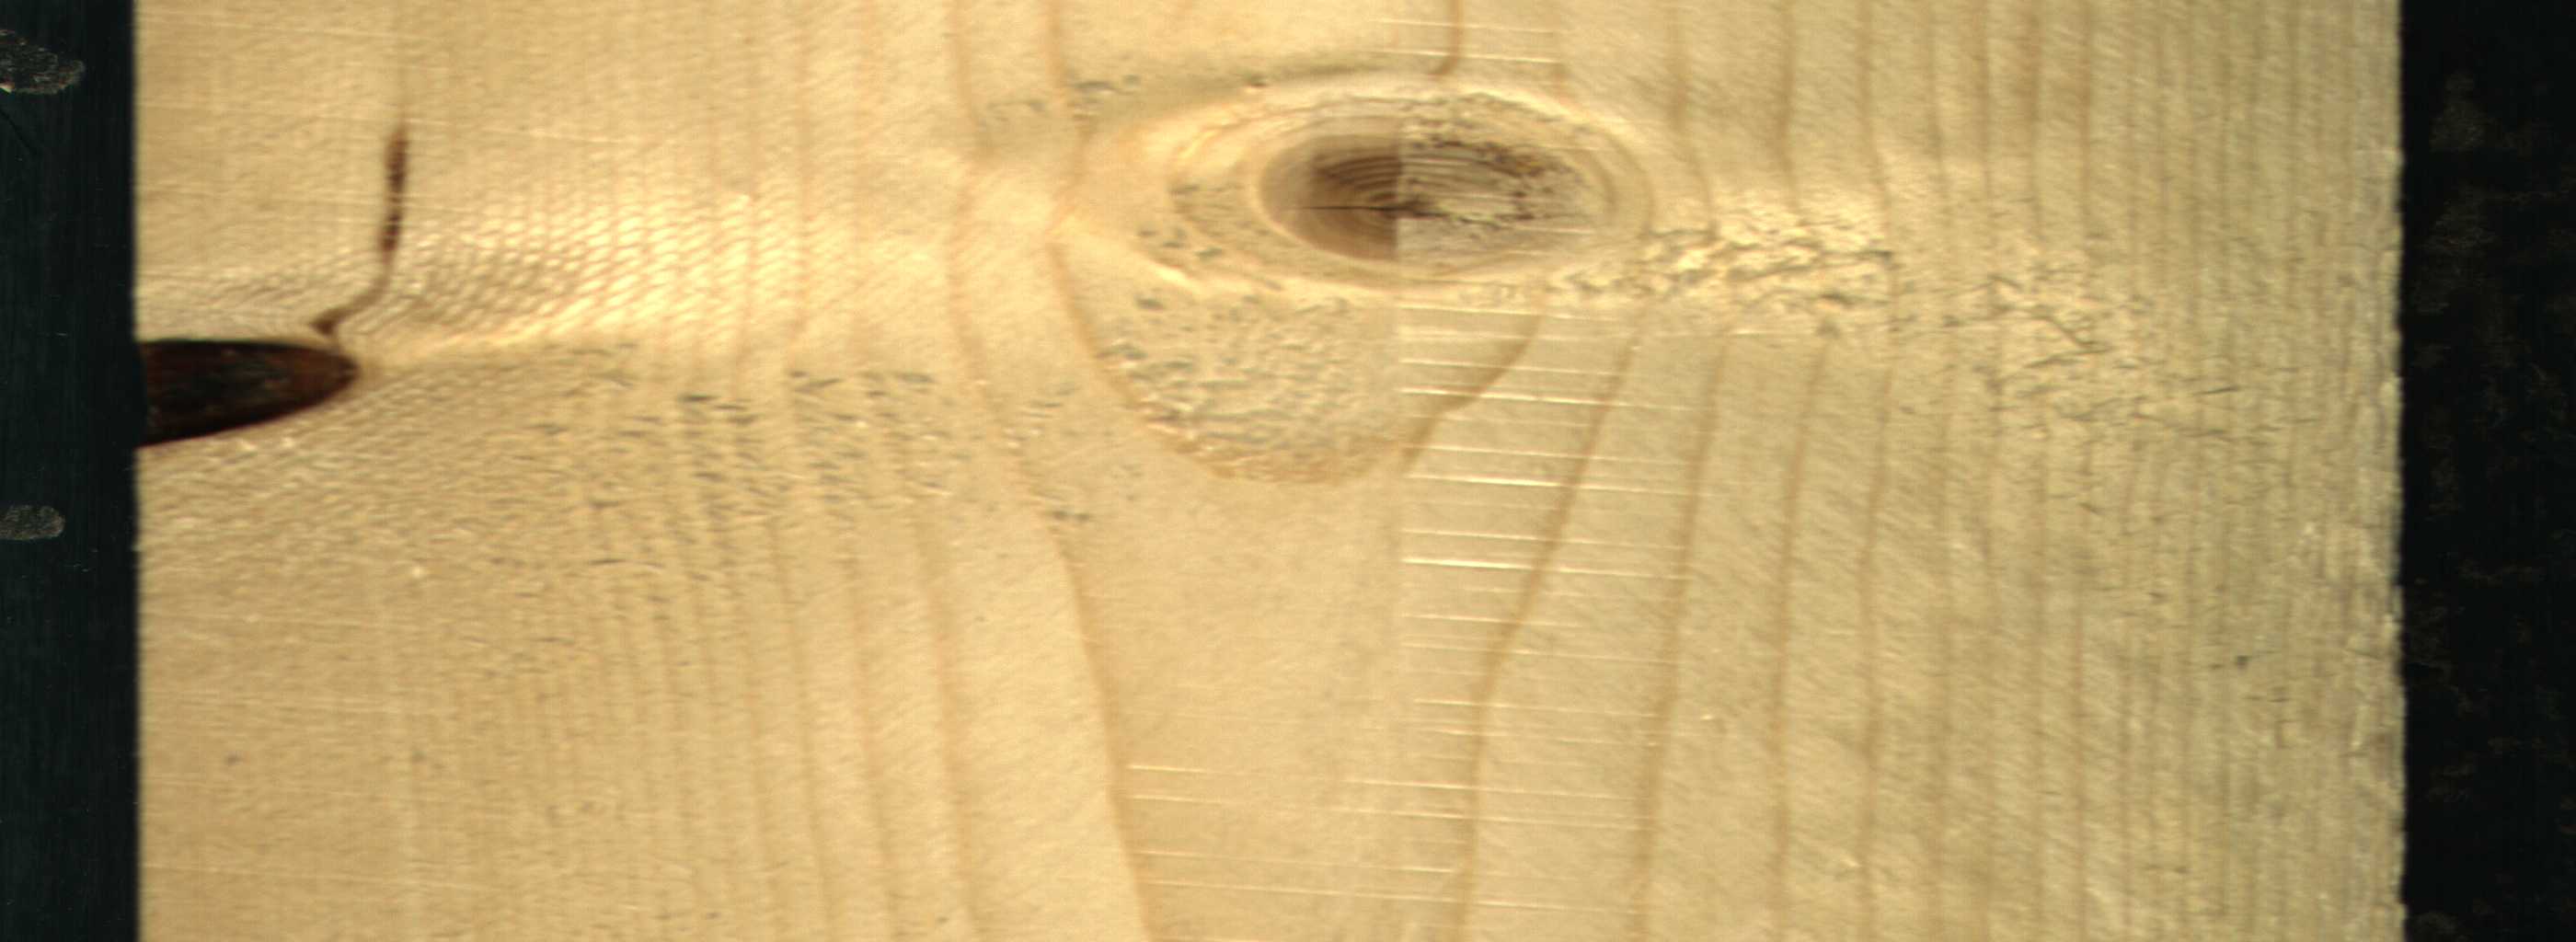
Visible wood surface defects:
resin
knot_with_crack
Knot_missing